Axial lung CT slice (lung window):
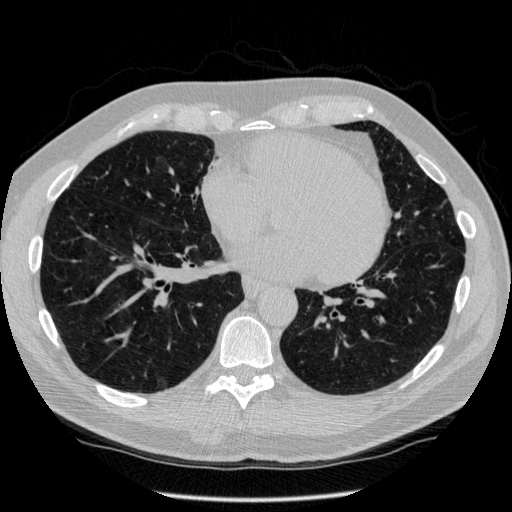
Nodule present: no